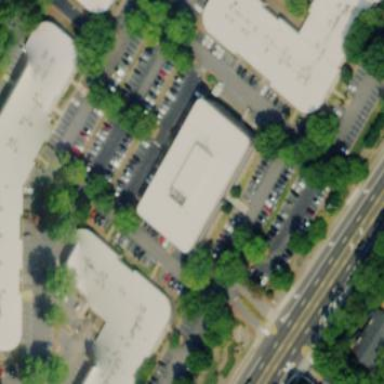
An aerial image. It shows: Office building.